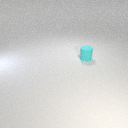
small cyan rubber cylinder